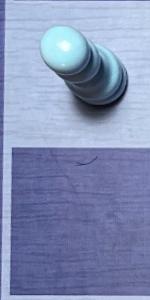
Label: Empty